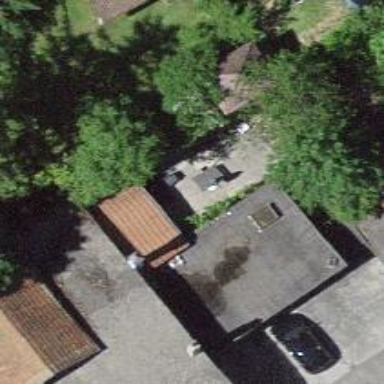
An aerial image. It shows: Shed.